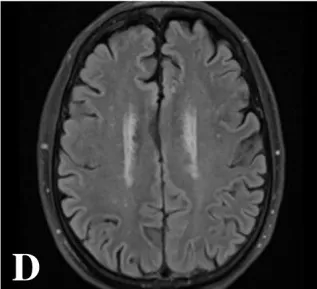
Magnetic resonance imaging pre- and post-treatment. (C,D) Post-treatment imaging with complete radiographic resolution of the lesion and associated vasogenic edema.
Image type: radiology (mri)